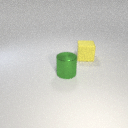
large yellow rubber cube to the right of large green metal cylinder